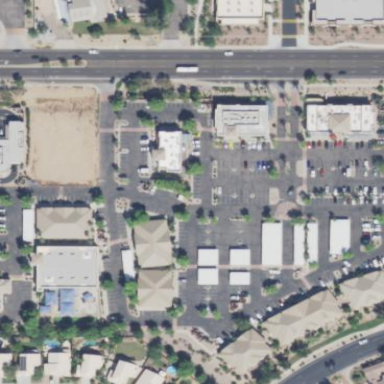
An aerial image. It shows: Retail area.